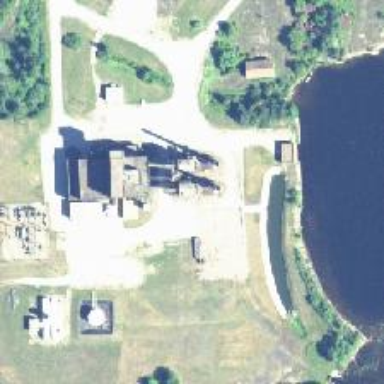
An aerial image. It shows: Generator powered by steam turbine.